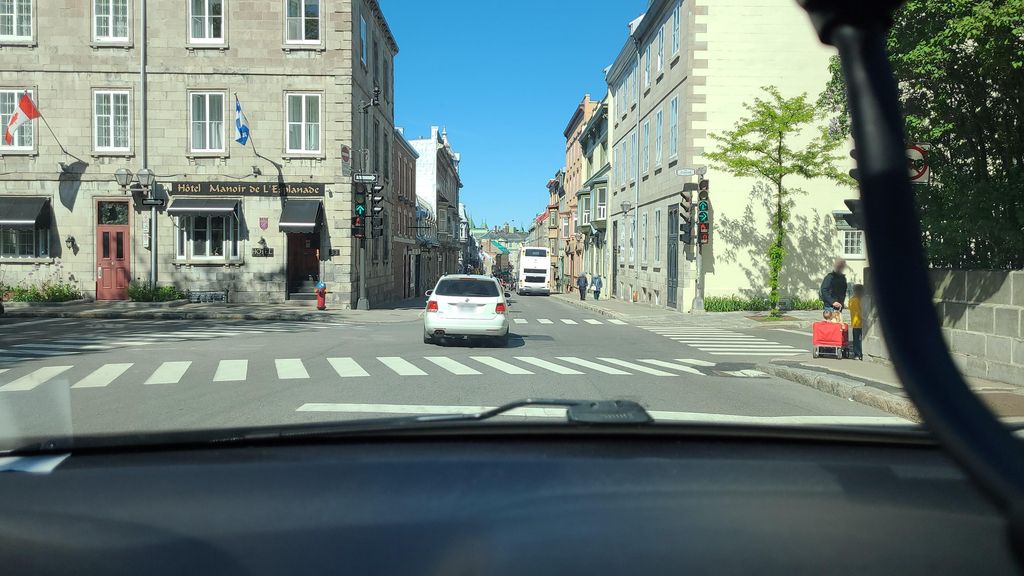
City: quebec_city